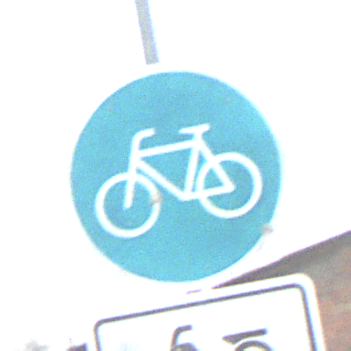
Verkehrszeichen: Radweg
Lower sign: EinspurigeFahrzeugeFrei2
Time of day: MorningAfternoon
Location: Outdoor (Suburban)
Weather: PartlyCloudy
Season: NotSpecified
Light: Natural